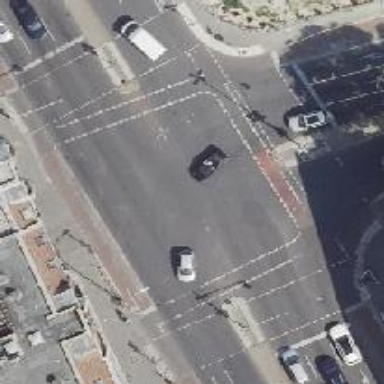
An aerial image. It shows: Junction.